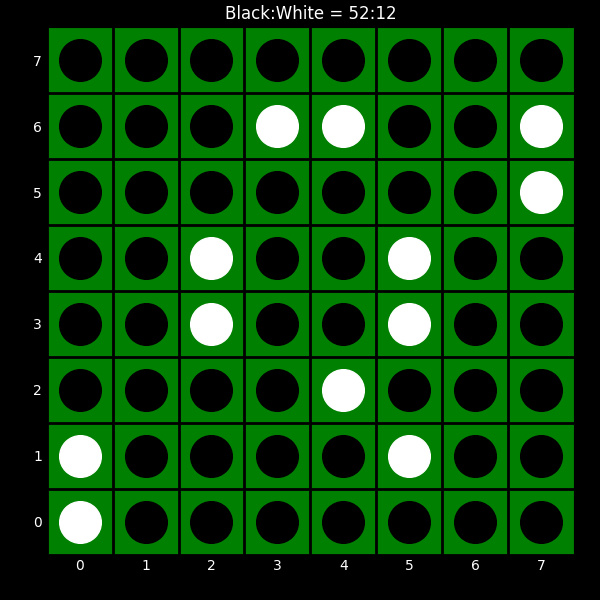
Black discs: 52
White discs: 12